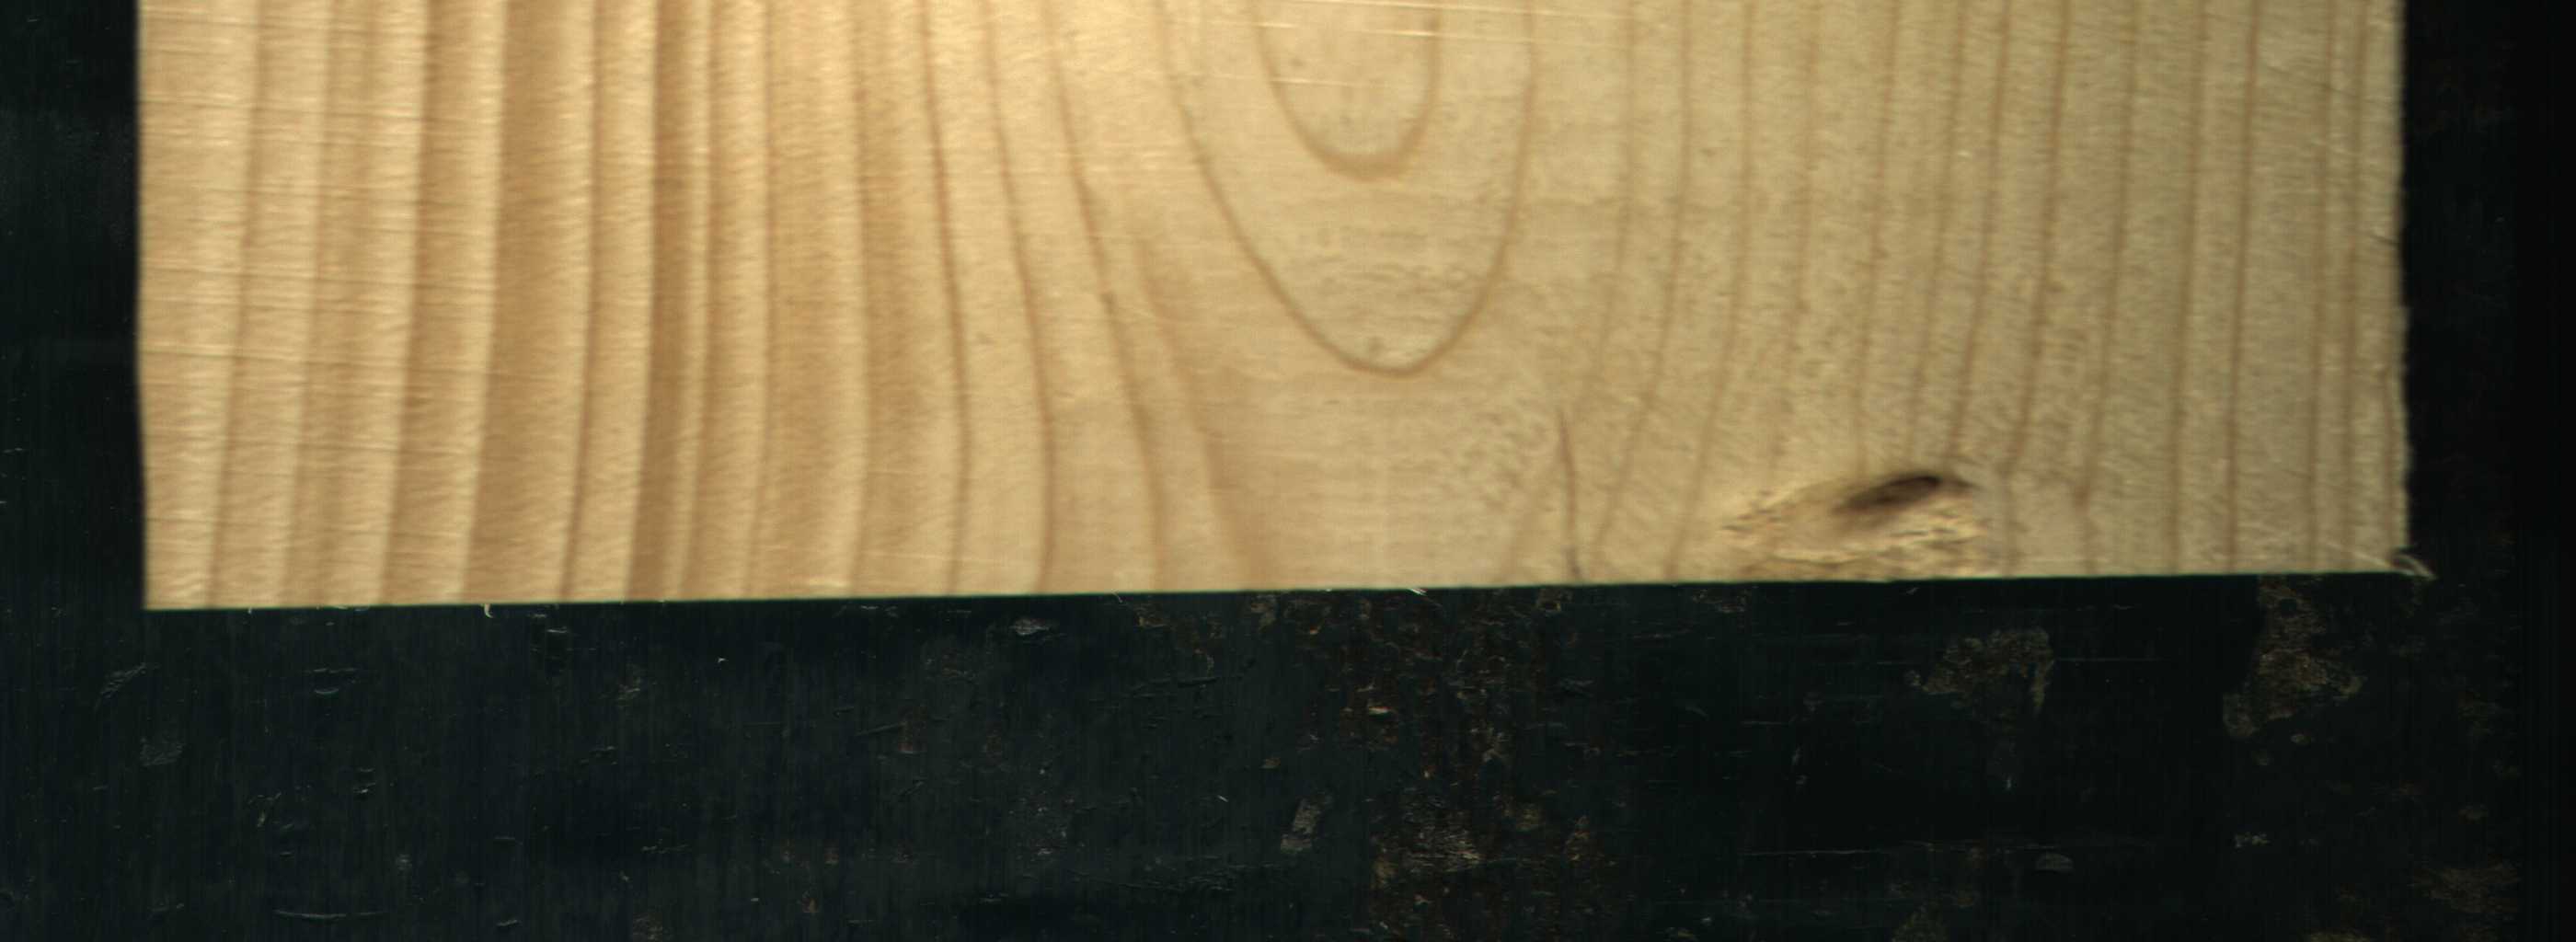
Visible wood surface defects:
Dead_Knot